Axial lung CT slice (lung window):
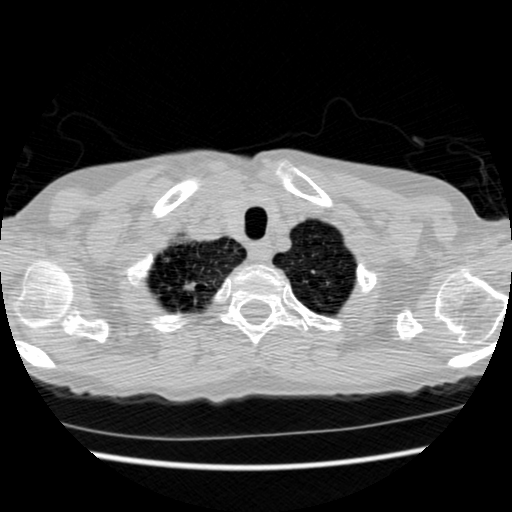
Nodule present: yes
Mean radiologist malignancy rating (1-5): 4